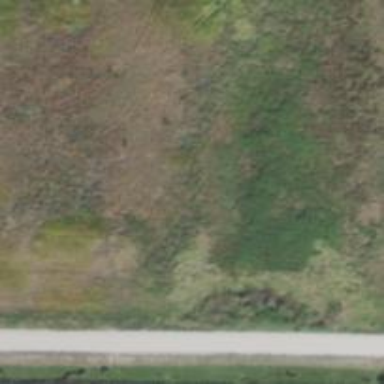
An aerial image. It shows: Wetland area characterized by wet meadow.